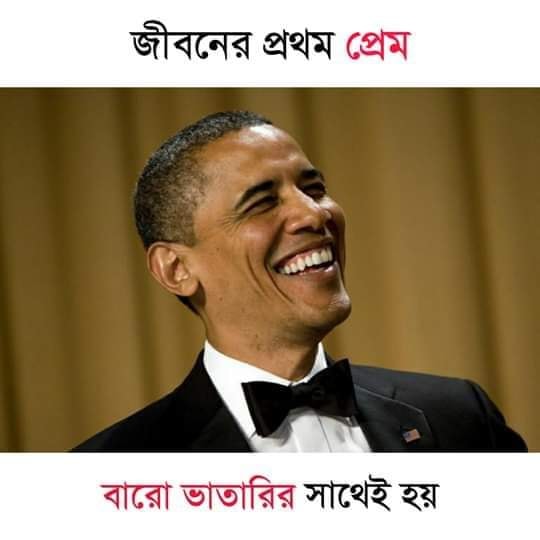
Caption: জীবনের প্রথম প্রেম বারো ভাতারির সাথেই হয়
Label: hate